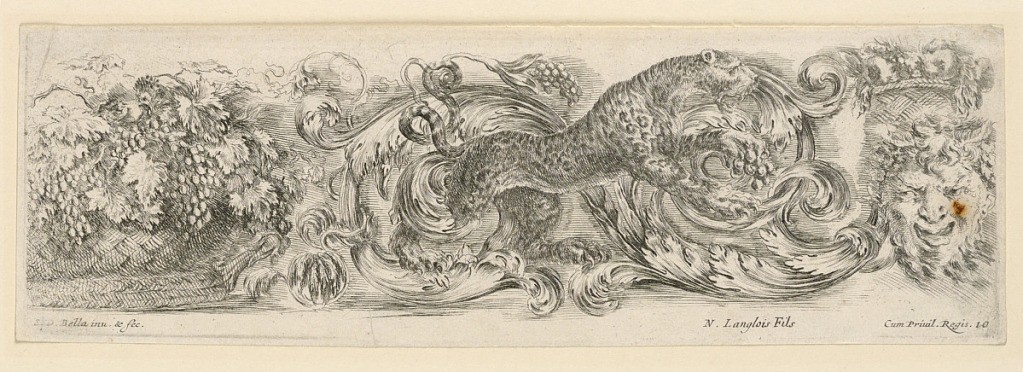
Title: Ornamenti di fregi e fogliami
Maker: Stefano della Bella, Italian, 1610–1664
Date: ca. 1648
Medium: Etching on paper
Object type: Print
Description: Plate 10